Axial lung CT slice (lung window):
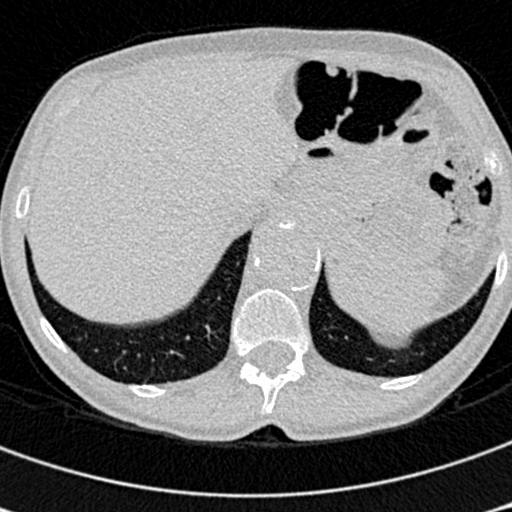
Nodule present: no